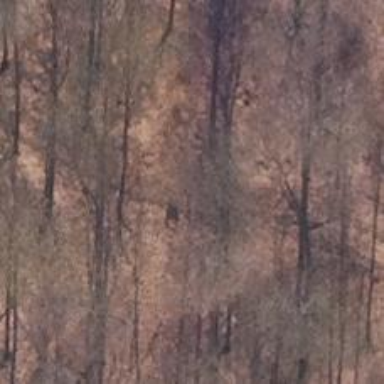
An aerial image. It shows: Hunting stand.